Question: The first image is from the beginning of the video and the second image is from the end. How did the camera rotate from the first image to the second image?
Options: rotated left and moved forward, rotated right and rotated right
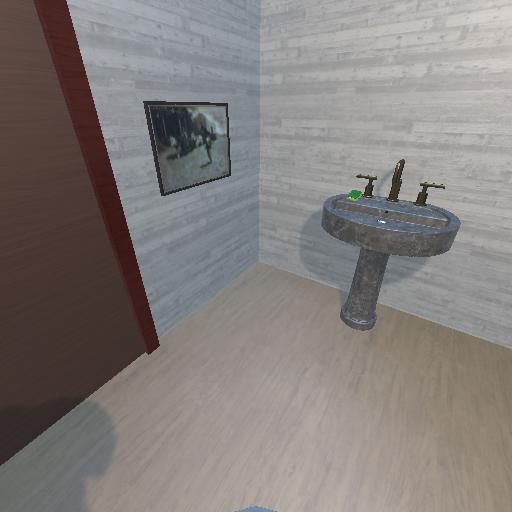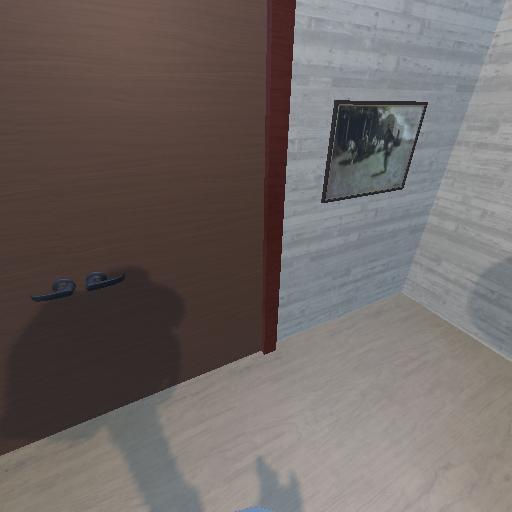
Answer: rotated left and moved forward